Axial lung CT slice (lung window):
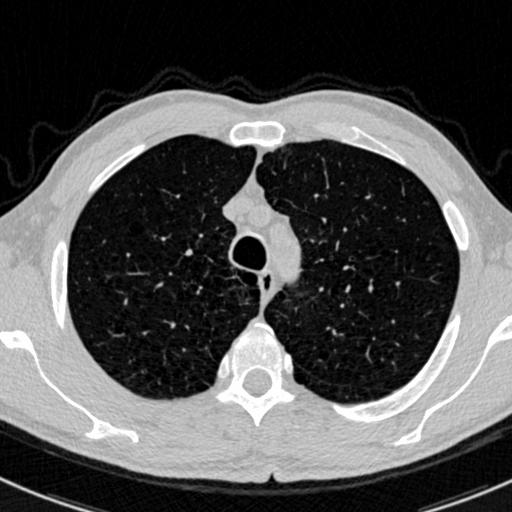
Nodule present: no